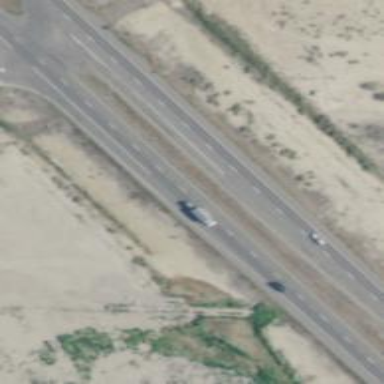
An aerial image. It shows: Expressway with asphalt surface categorized as trunk highway.